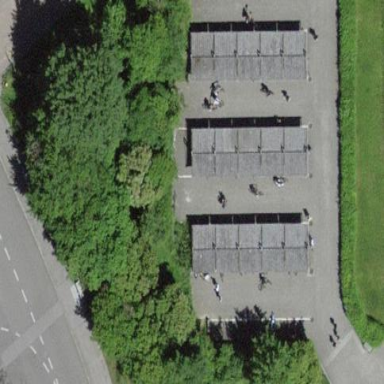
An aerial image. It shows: Bicycle parking facility.